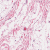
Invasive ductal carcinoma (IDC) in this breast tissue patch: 0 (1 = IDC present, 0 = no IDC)